Question: I have a table view controller like this, and when a row is clicked its colour will turn to blue, but I don't want it to, because I have a text field and a label in each row. How can I stop it from becoming blue like this?

This is my code for cell construction:
'''
- (UITableViewCell *)tableView:(UITableView *)tableView
cellForRowAtIndexPath:(NSIndexPath *)indexPath
{
static NSString *CellIdentifier = @"Cell";
CustomCellStudentData *cell = [tableView dequeueReusableCellWithIdentifier:CellIdentifier];
if (cell == nil) {
// cell = [[[CustomCellStudentData alloc] initWithFrame:CGRectZero reuseIdentifier:CellIdentifier] autorelease];
cell = [[[CustomCellStudentData alloc] initWithFrame:CGRectZero reuseIdentifier:nil] autorelease];
}
switch(indexPath.section)
{
case 0:
switch (indexPath.row)
{
case 0:
{
tfText[0] = [[UITextField alloc] initWithFrame:CGRectMake(125,15, 170, 40)];
cell.accessoryView = tfText[0];
tfText[0].delegate=self;
tfText[0].text =@"";
tfText[0].placeholder =@"<Student Name>";
cell.primaryLabel.text =@"Student Name: ";
}
break;
case 1:
{
tfText[1] = [[UITextField alloc] initWithFrame:CGRectMake(125,15, 170, 40)];
cell.accessoryView = tfText[1];
tfText[1].delegate=self;
tfText[1].placeholder =@"<Student Age>";
cell.primaryLabel.text =@"Student Age: ";
}
break;
case 2:
{
cell.primaryLabel.text =@"Gender: ";
segmentedControl = [[UISegmentedControl alloc] initWithItems:nil];
segmentedControl.segmentedControlStyle = UISegmentedControlStyleBezeled;
segmentedControl.frame = CGRectMake(100,10,200,30);
[segmentedControl insertSegmentWithTitle:@"Male" atIndex:0 animated:YES];
[segmentedControl insertSegmentWithTitle:@"Female" atIndex:1 animated:YES];
segmentedControl.selectedSegmentIndex = 1;
segmentedControl.tintColor = [UIColor purpleColor];
segmentedControl.backgroundColor = [UIColor whiteColor];
[segmentedControl setMomentary:YES];
[segmentedControl addTarget:self action:@selector(segmentSwitch:) forControlEvents:UIControlEventValueChanged];
cell.accessoryView =segmentedControl;
//[self.view addSubview:segmentedControl];
/*
segmentedControl = [[UISegmentedControl alloc] initWithItems:nil];
[segmentedControl insertSegmentWithTitle:@"Male" atIndex:0 animated:YES];
[segmentedControl insertSegmentWithTitle:@"Female" atIndex:1 animated:YES];
segmentedControl.segmentedControlStyle = UISegmentedControlStylePlain;
segmentedControl.frame = CGRectMake(100,10,200,30);
[segmentedControl setMomentary:YES];
[segmentedControl addTarget:self action:@selector(segmentSwitch:) forControlEvents:UIControlEventValueChanged];
*/
}
break;
case 3:
{
tfText[3] = [[UITextField alloc] initWithFrame:CGRectMake(125,15, 170, 40)];
cell.accessoryView = tfText[3];
tfText[3].delegate=self;
tfText[3].placeholder =@"<DD/MM/YYYY>";
cell.primaryLabel.text =@"Date Of Birth: ";
}
break;
case 4:
{
tfText[5] = [[UITextField alloc] initWithFrame:CGRectMake(125,15, 170, 40)];
cell.accessoryView = tfText[5];
tfText[5].delegate=self;
tfText[5].placeholder =@"<Blood Group>";
cell.primaryLabel.text =@"Blood Group: ";
}
break;
case 5:
{
tfText[6] = [[UITextField alloc] initWithFrame:CGRectMake(125,15, 170, 40)];
cell.accessoryView = tfText[6];
tfText[6].delegate=self;
tfText[6].placeholder =@"<Address>";
cell.primaryLabel.text =@"Address: ";
}
break;
default:
break;
}
'''
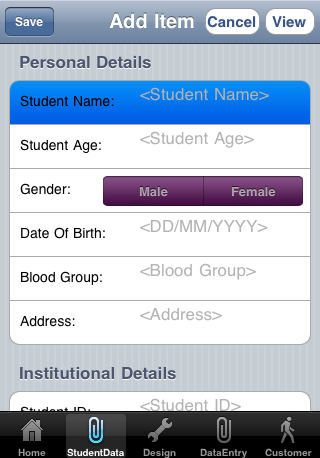
Answer: Actually it is only one line of code...
'''
[cell setSelectionStyle:UITableViewCellSelectionStyleNone];
'''